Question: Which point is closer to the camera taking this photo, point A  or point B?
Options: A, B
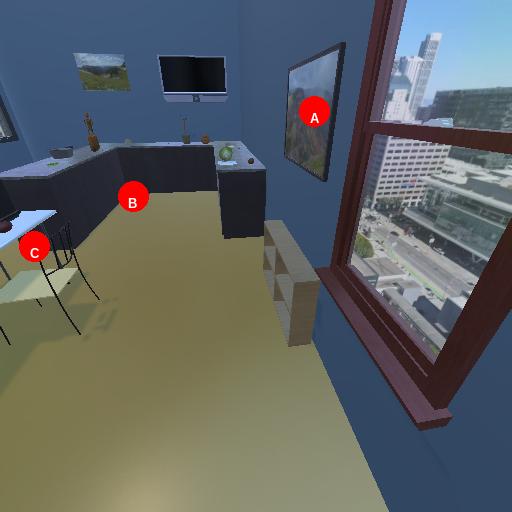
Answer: A